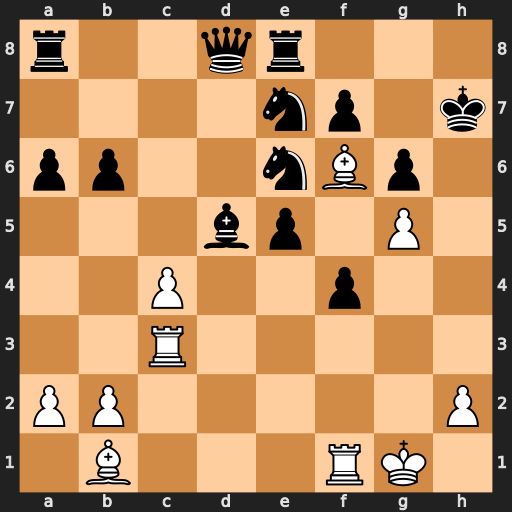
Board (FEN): r2qr3/4np1k/pp2nBp1/3bp1P1/2P2p2/2R5/PP5P/1B3RK1
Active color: w
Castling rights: -
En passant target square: -
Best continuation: Rh3+ Kg8 Rh8#